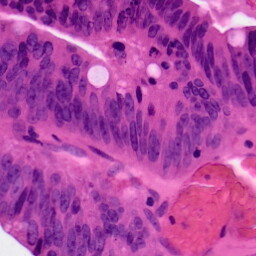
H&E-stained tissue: Colon